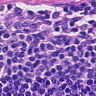
Metastatic tissue present: no